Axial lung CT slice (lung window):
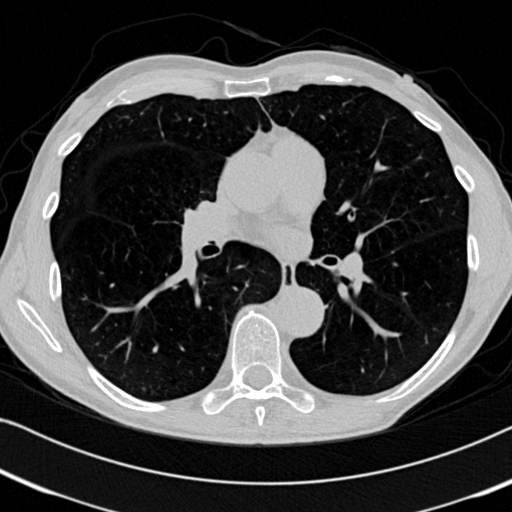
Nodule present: no